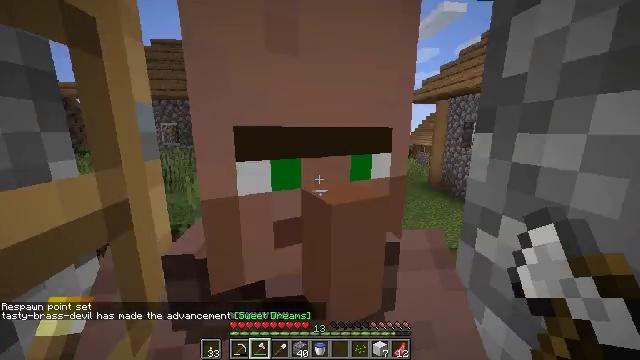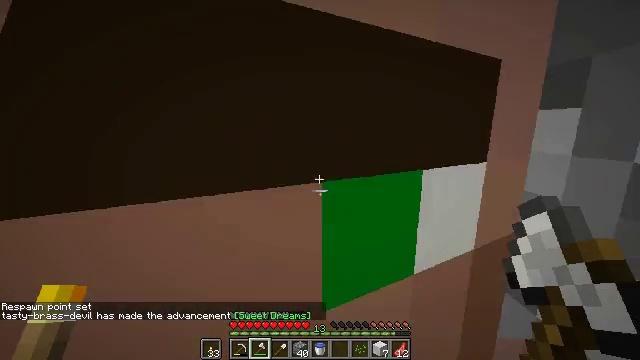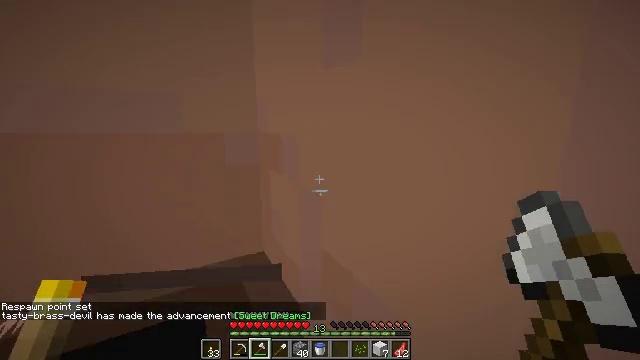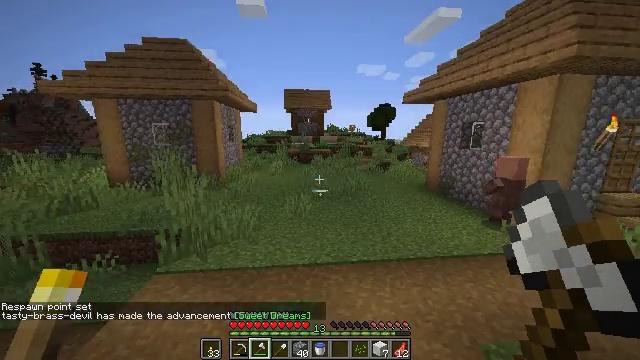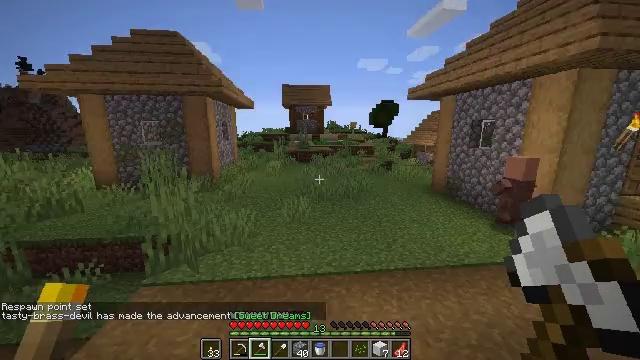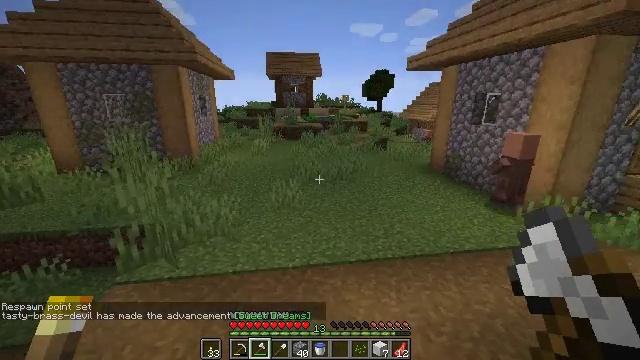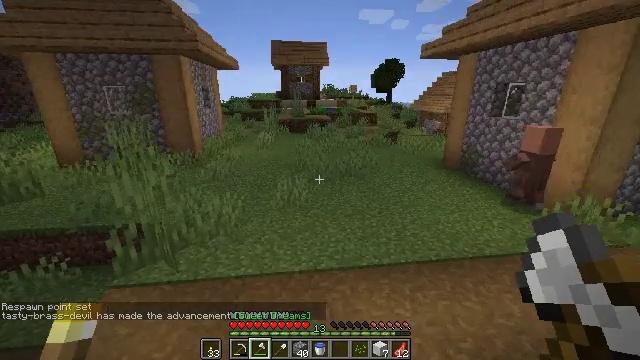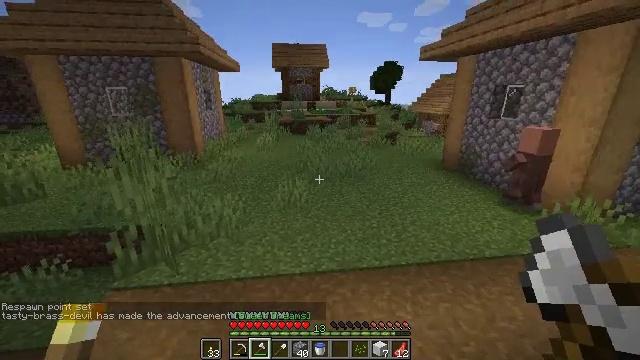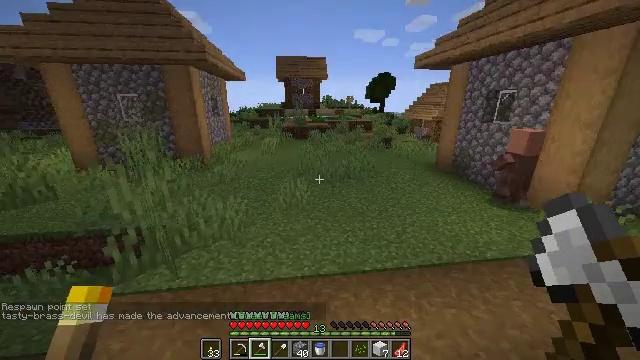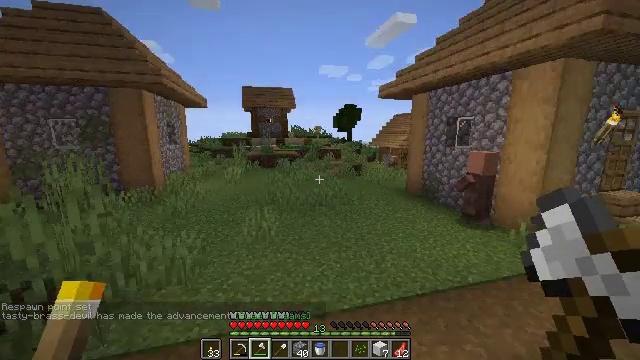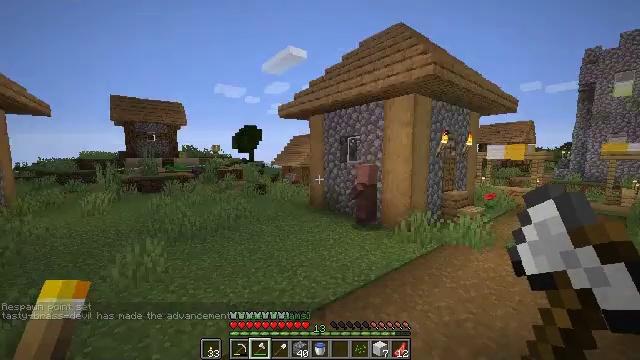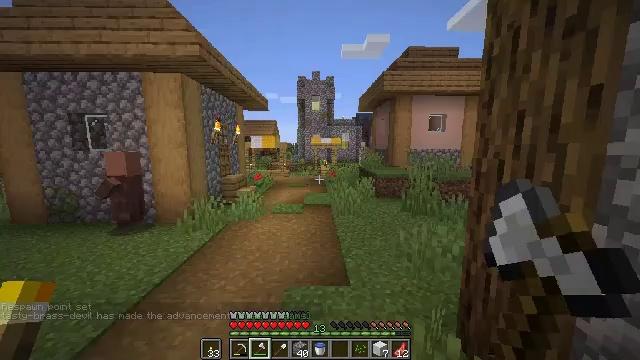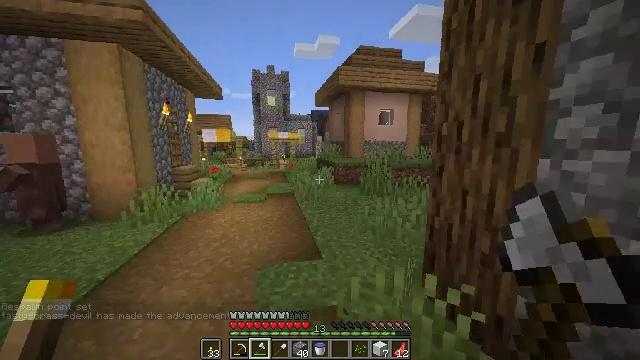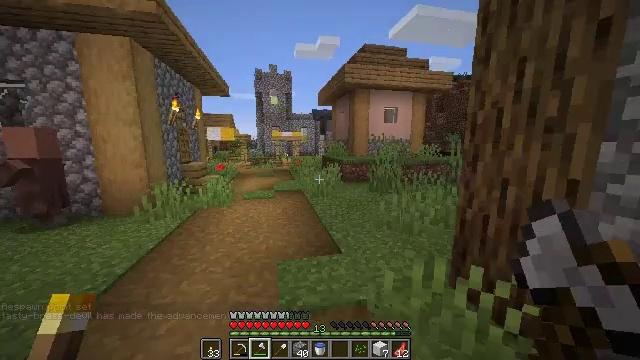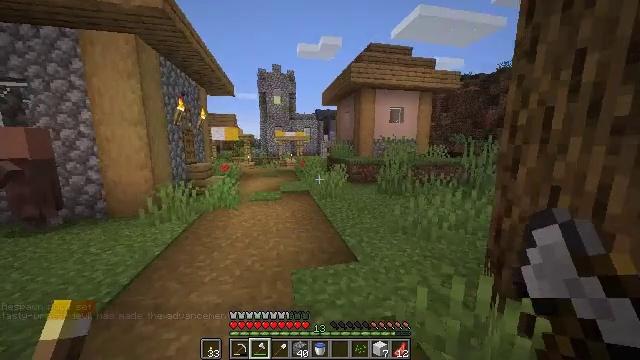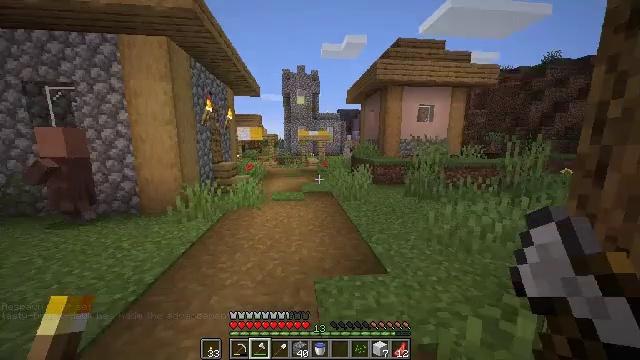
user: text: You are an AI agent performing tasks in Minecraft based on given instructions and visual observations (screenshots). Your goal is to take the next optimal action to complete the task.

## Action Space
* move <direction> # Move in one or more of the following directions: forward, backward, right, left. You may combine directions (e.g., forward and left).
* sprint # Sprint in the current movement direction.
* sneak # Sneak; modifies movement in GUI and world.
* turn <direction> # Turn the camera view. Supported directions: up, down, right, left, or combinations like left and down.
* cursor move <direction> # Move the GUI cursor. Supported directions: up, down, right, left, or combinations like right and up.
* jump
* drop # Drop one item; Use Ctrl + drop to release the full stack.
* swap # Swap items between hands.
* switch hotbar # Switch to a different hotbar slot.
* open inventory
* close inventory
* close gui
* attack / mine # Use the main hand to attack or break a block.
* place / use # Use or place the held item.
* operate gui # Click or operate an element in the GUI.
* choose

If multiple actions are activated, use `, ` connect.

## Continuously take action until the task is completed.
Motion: motion action
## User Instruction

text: Harvest hay blocks from the village.
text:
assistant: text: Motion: move forward and move right, sprint
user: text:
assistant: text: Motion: move forward and move right, sprint
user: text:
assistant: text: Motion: move forward and move right, sprint
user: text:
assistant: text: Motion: move forward, sprint
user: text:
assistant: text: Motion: move forward, sprint, turn right and down
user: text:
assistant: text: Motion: move forward, sprint, turn left and down
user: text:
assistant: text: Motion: move forward, sprint
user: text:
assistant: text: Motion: move forward, sprint
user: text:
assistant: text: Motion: move forward, sprint, turn right and up
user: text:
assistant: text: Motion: move forward and move left, sprint, turn right and up
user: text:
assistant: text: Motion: move forward and move left, sprint, turn right and down
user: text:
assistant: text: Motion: move forward and move left, sprint, turn right
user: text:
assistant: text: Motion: move forward and move left, sprint
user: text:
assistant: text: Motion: move forward, sprint
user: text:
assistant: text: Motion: move forward, sprint, turn left
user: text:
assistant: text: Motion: move forward, sprint, turn left
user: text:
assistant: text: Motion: move forward, sprint, jump
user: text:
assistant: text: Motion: move forward, sprint, jump
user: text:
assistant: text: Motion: move forward, sprint, jump
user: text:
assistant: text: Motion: move forward, sprint, jump
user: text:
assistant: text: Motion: move forward, sprint, jump
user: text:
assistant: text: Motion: move forward, sprint, jump
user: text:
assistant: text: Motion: move forward, sprint, jump
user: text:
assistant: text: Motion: move forward, sprint, jump
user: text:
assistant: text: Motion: move forward, sprint, jump
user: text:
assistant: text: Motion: move forward, sprint, jump
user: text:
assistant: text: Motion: move forward, sprint, jump
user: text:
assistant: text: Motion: move forward, sprint, jump
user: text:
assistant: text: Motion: move forward, sprint, jump
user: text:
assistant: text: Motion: move forward, sprint, jump, switch to hotbar 1